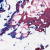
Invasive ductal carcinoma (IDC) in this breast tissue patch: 0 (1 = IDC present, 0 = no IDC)